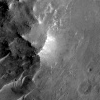
Atmospheric dust classification: not_dusty